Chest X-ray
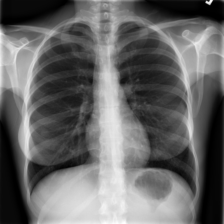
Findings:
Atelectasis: negative
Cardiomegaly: negative
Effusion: negative
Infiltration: negative
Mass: negative
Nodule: negative
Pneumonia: negative
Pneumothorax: negative
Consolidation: negative
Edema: negative
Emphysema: negative
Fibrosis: negative
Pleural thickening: negative
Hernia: negative